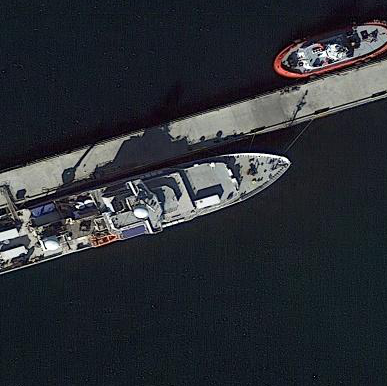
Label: civil